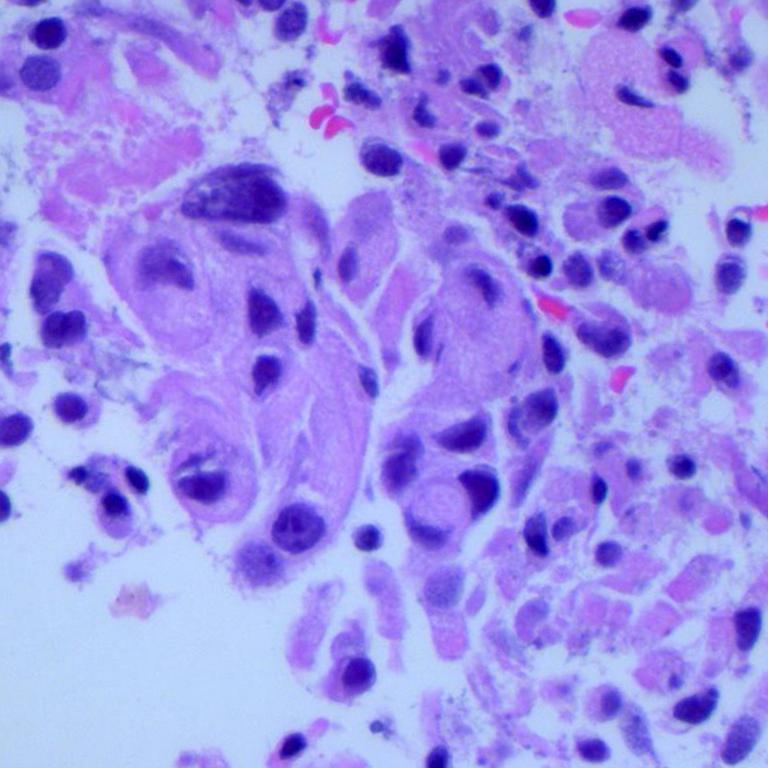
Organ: lung
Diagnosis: adenocarcinomas